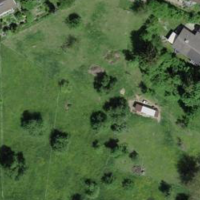
EUNIS habitat code: 55
Species observed at this site:
Melittis melissophyllum